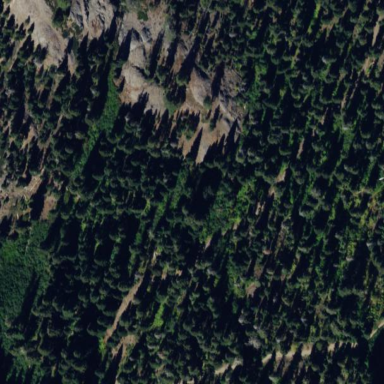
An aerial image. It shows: Evergreen needle-leaved woodland.